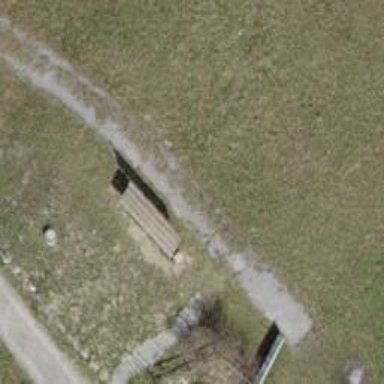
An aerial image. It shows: Brown bench in the vicinity.